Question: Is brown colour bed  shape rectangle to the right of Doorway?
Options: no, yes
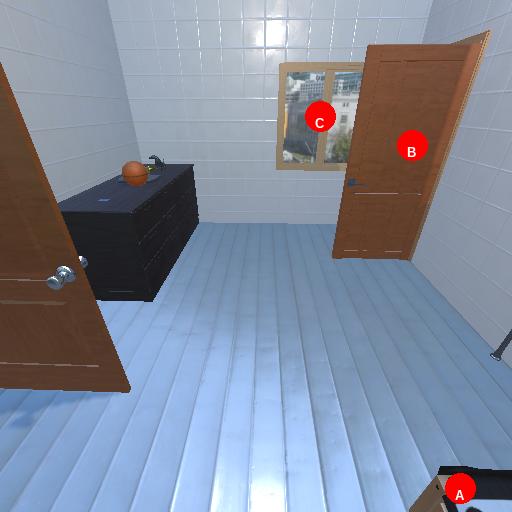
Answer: no